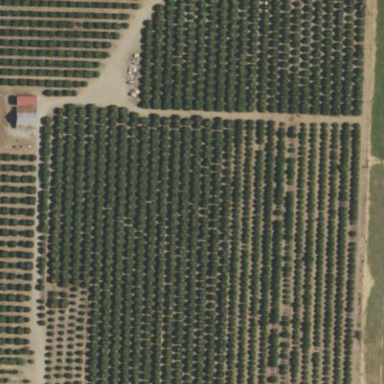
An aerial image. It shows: Orange orchard with rows of vibrant orange trees.